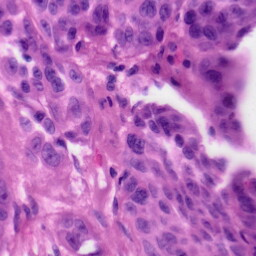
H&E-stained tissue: Skin